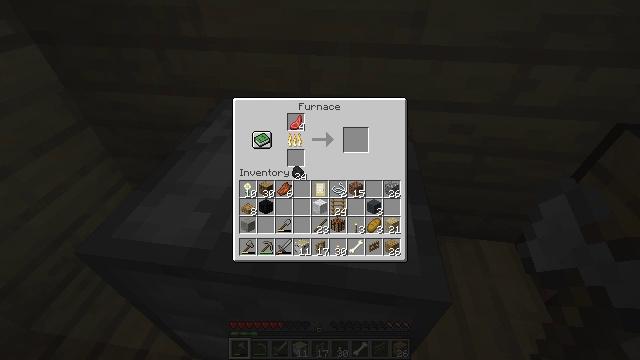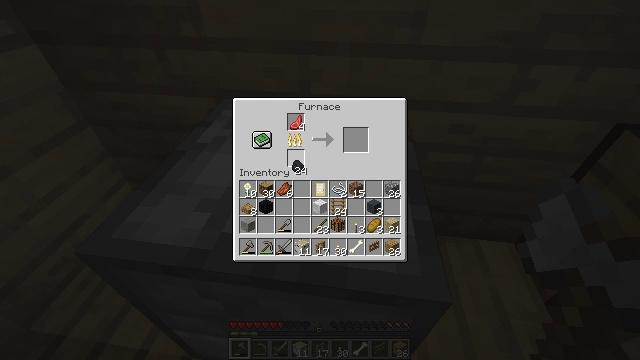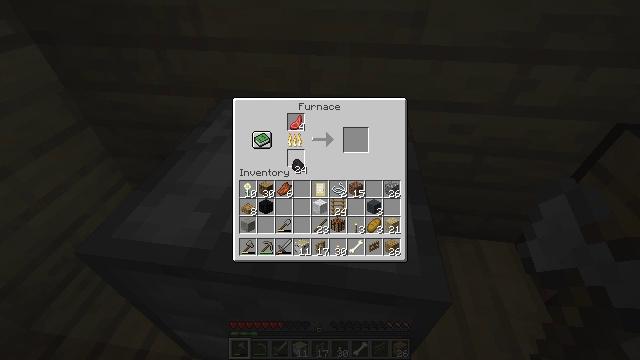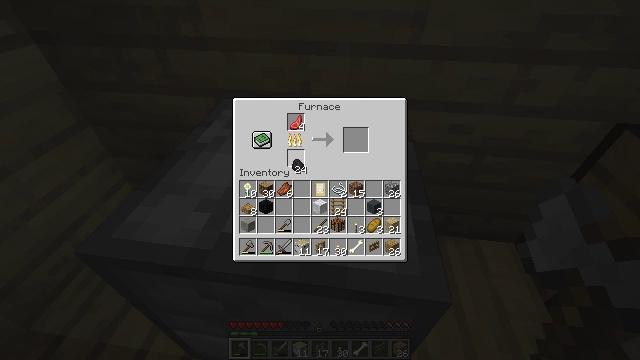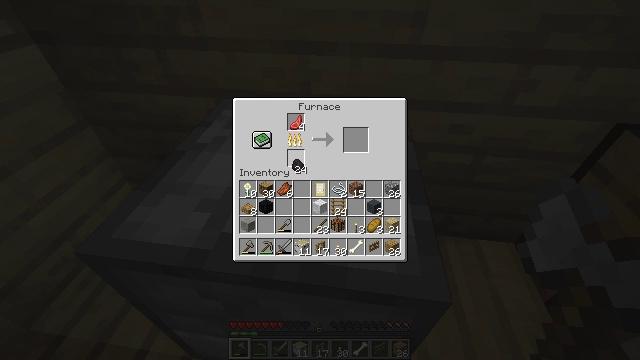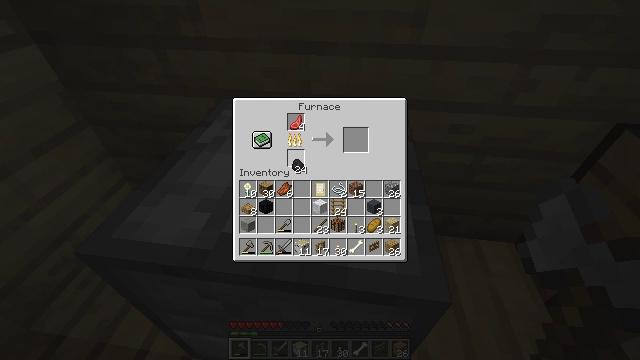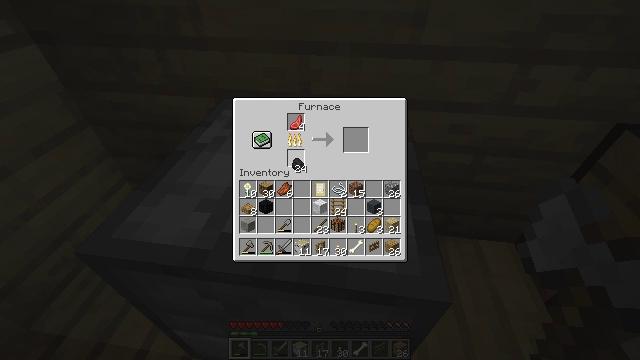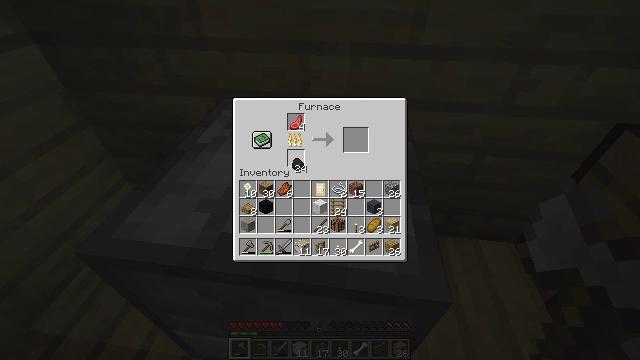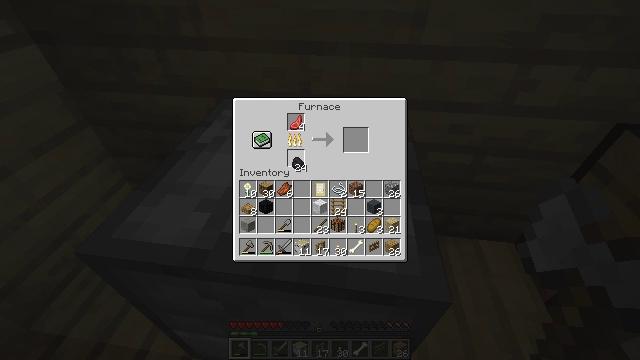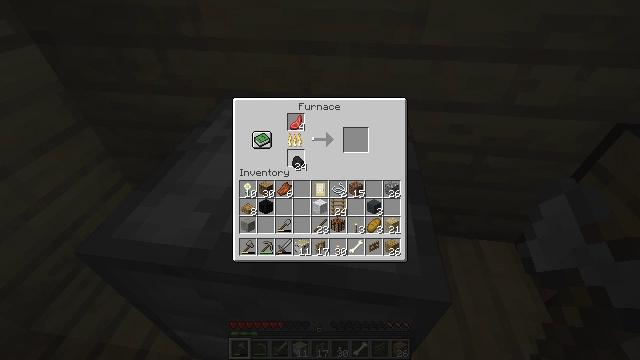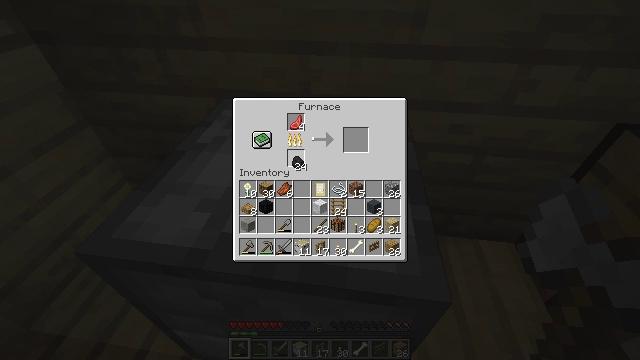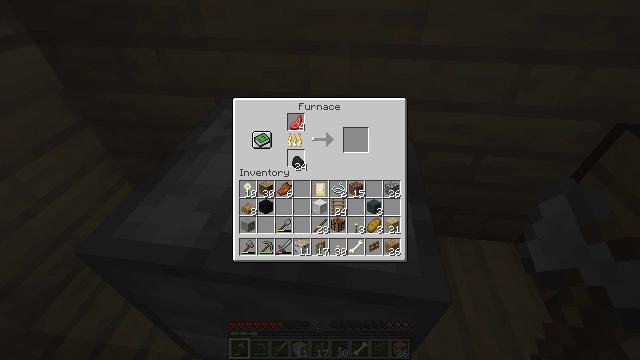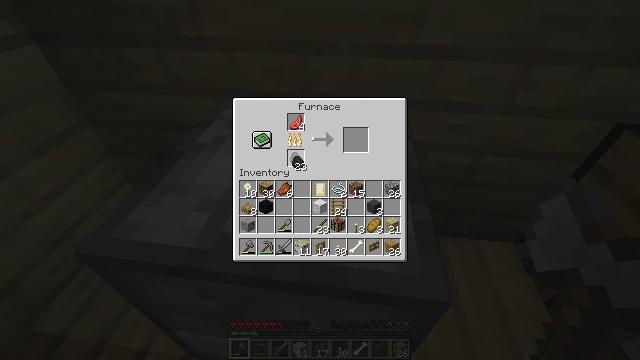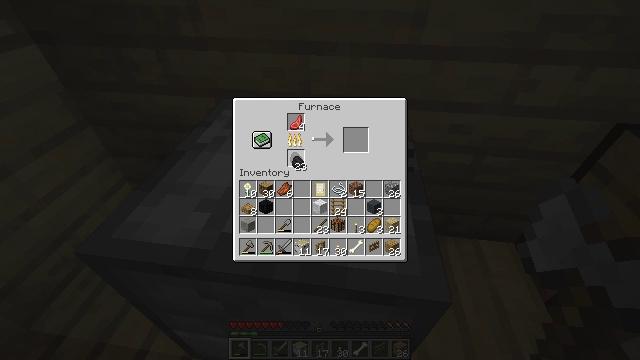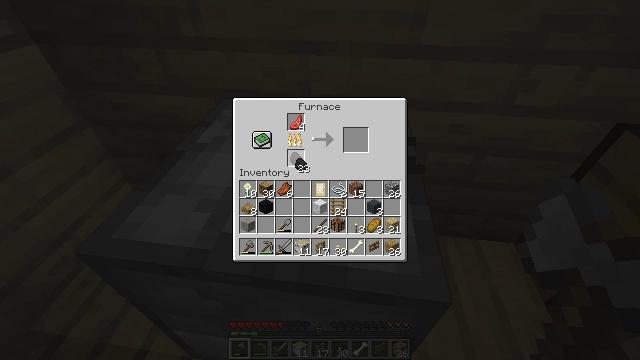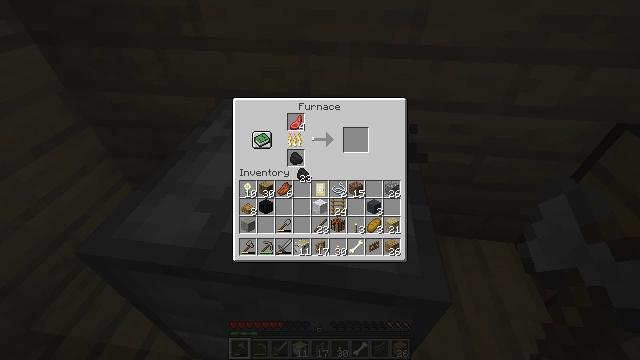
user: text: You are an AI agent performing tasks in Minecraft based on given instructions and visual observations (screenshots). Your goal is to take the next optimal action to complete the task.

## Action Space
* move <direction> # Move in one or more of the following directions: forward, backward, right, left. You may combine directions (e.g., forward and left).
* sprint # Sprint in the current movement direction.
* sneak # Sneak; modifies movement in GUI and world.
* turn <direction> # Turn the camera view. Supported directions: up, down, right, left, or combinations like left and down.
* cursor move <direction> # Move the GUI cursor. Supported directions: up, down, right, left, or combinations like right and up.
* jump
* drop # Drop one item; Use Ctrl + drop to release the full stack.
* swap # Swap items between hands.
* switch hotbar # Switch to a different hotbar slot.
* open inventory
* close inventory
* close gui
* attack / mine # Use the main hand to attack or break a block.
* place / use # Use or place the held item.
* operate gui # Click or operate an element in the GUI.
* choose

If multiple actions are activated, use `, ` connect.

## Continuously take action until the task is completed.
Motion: motion action
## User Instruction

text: Combine wool and wooden planks to make a gray bed.
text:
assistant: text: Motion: no_op
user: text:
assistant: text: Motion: no_op
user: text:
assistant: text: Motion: no_op
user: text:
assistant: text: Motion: no_op
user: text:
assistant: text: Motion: no_op
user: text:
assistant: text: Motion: no_op
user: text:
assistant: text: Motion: no_op
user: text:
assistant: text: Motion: no_op
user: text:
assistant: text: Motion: choose
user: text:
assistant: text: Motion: choose
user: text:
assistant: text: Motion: choose
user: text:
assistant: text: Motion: no_op
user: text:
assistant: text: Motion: no_op
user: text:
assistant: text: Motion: no_op
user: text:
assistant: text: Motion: cursor move down
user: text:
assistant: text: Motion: cursor move down
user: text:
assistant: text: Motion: no_op
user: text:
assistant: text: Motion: no_op
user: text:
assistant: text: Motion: no_op
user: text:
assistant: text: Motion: no_op
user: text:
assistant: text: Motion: no_op
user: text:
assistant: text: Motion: no_op
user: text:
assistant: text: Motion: no_op
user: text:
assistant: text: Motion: operate gui
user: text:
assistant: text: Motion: operate gui
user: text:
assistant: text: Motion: operate gui
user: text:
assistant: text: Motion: no_op
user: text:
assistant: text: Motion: no_op
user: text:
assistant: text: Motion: no_op
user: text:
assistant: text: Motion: no_op